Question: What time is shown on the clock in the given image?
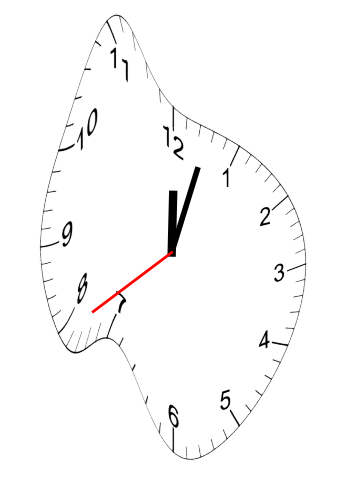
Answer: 12:02:39